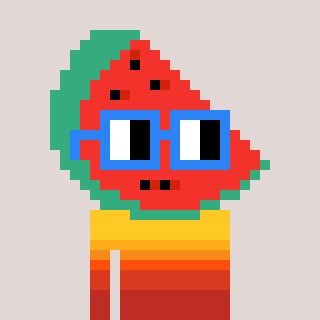
a pixel art character with square blue glasses, a watermelon-shaped head and a slimegreen-colored body on a warm background